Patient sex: M
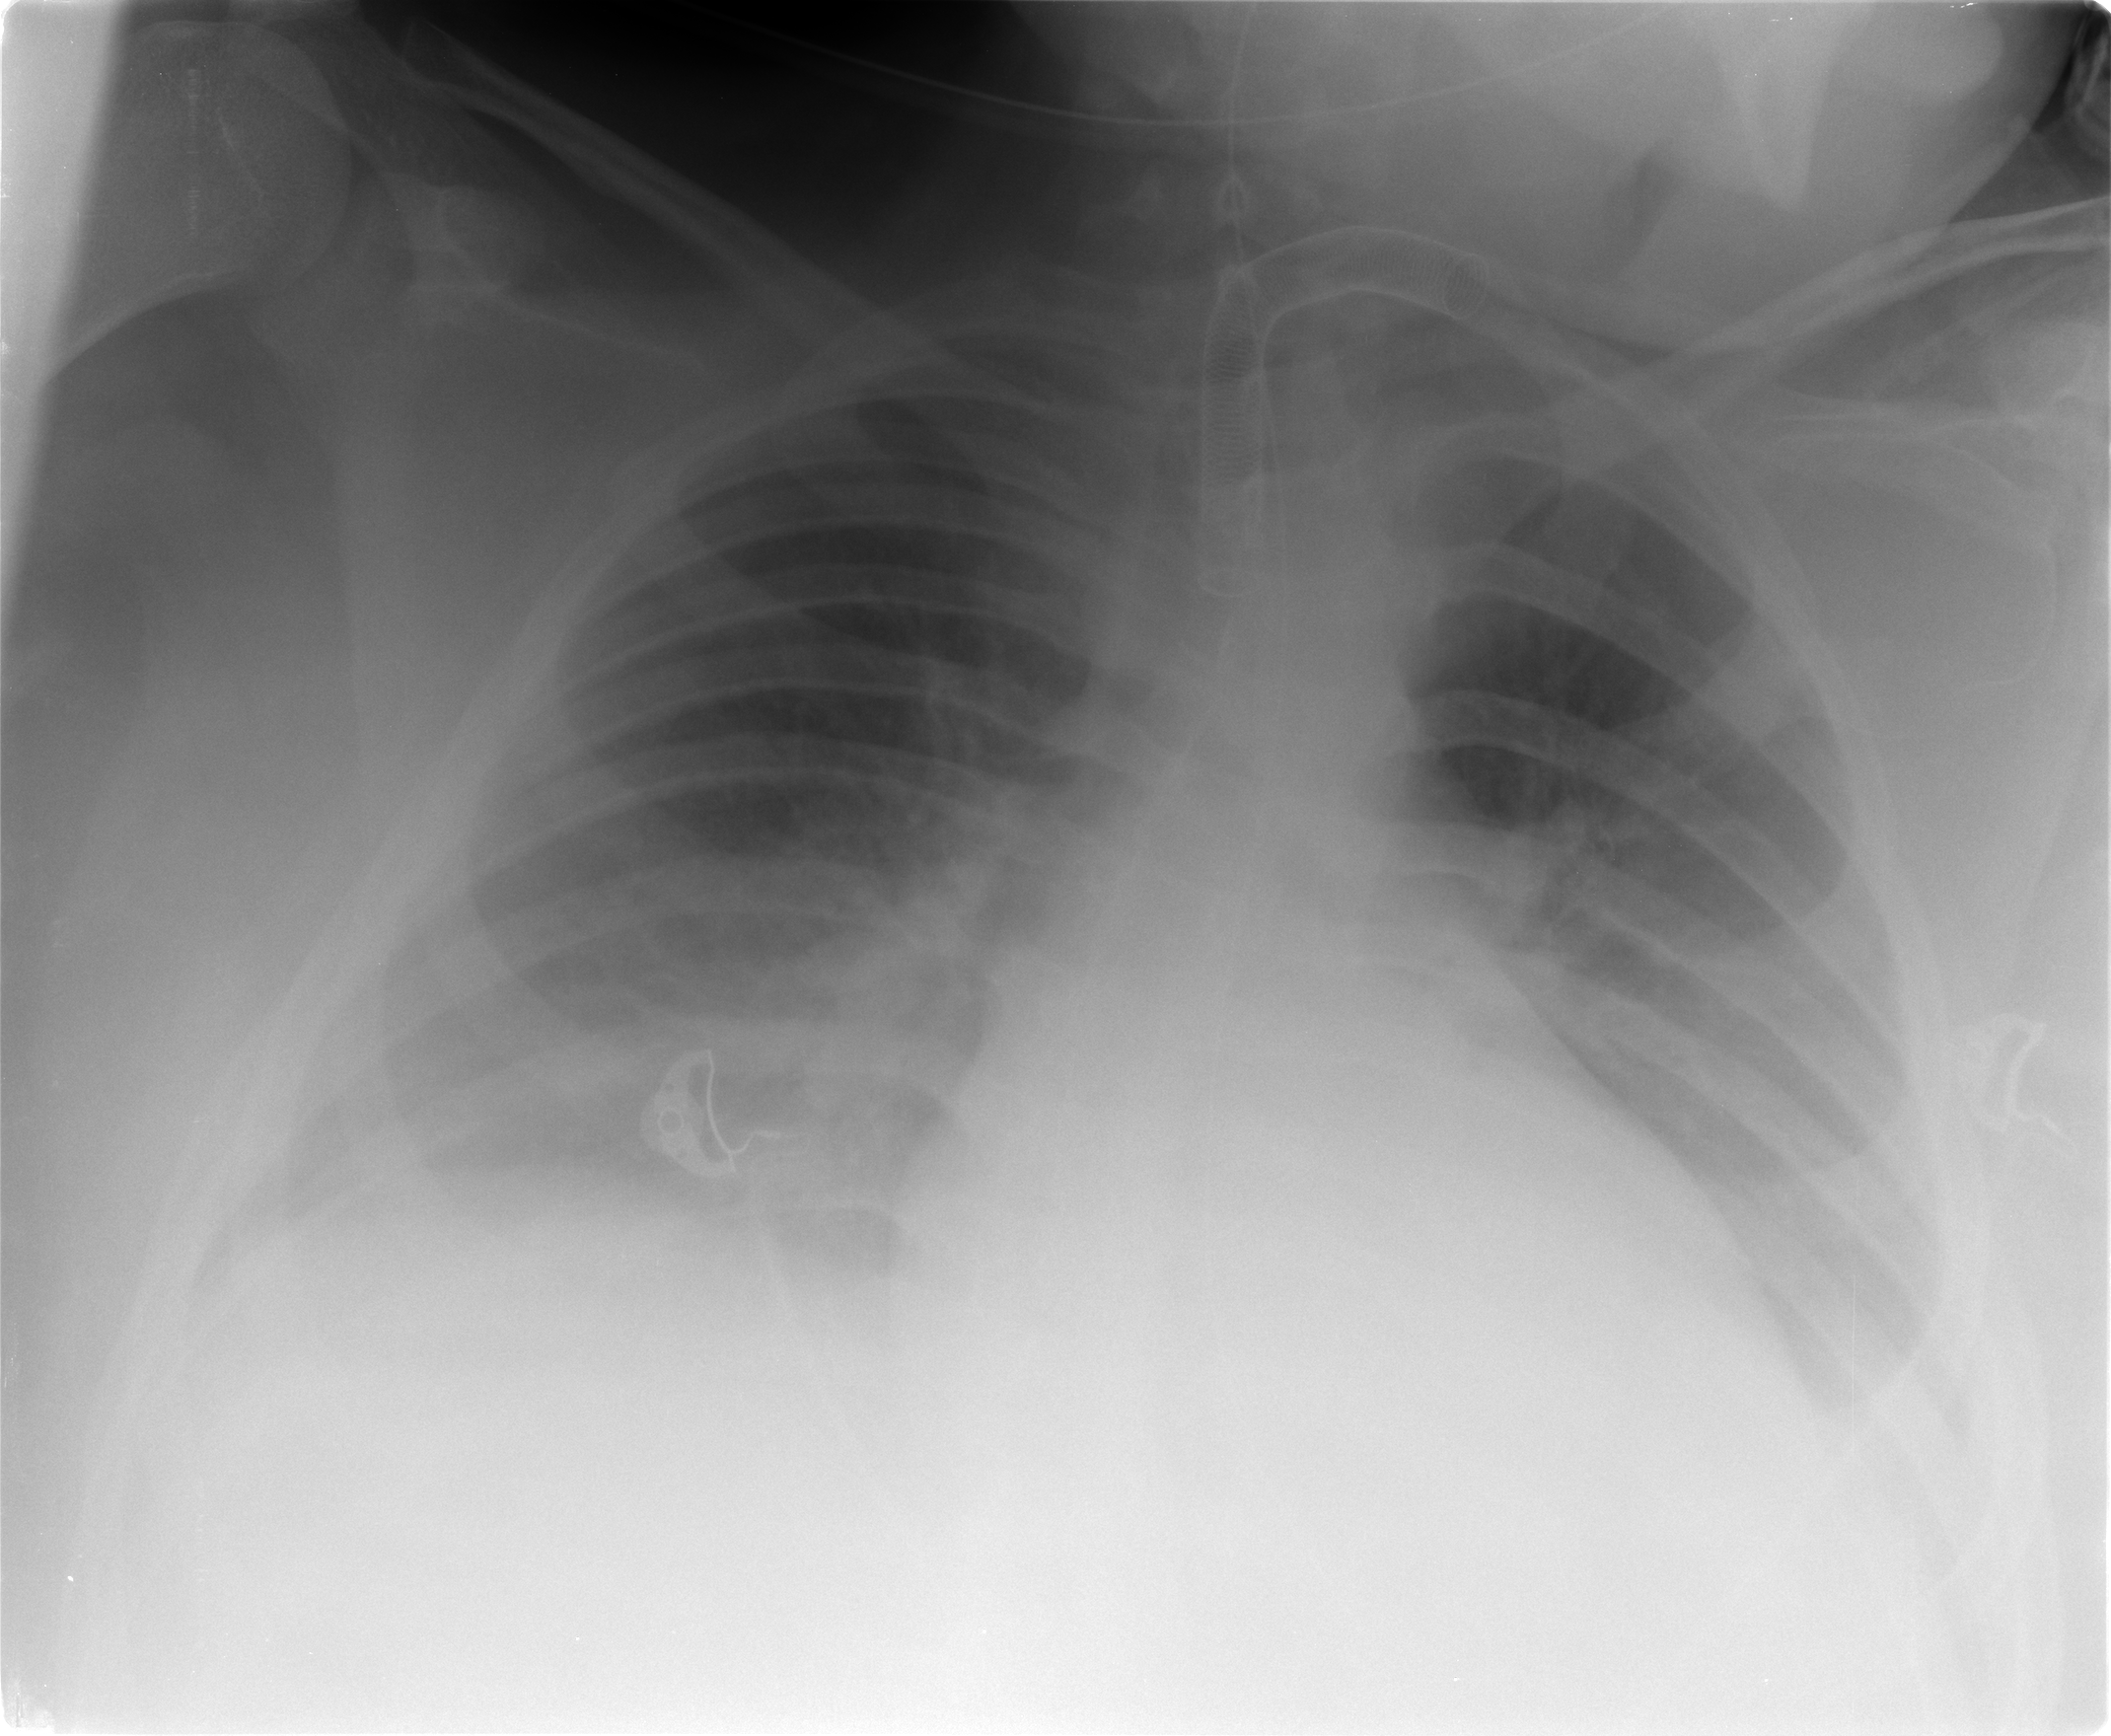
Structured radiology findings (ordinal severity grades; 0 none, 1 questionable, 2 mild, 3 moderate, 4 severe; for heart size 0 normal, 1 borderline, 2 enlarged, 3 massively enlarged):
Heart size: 2
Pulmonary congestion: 1
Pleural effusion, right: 2
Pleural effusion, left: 2
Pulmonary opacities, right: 2
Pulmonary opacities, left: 1
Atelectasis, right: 2
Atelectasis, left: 2